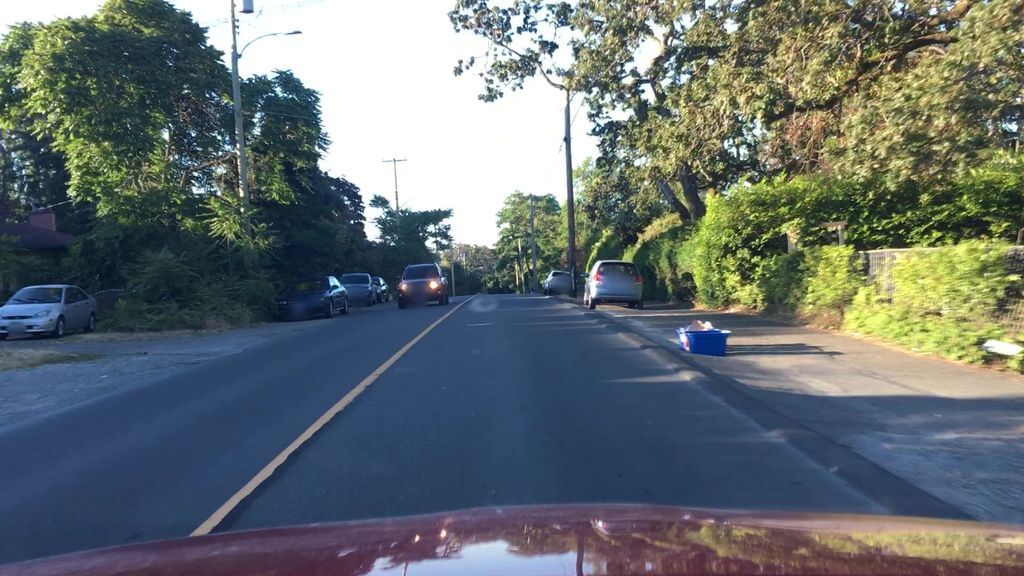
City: victoria